Aerial crown-view tile of a tropical tree (Barro Colorado Island, Panama), acquired 20250217:
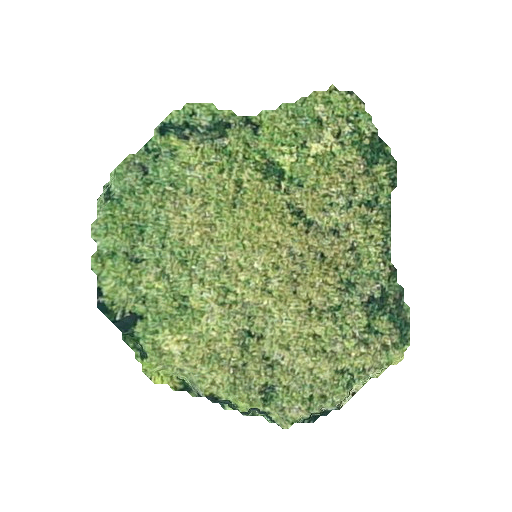
Species: Prioria copaifera
GBIF accepted scientific name: Prioria copaifera
Crown area: 119.377 m²